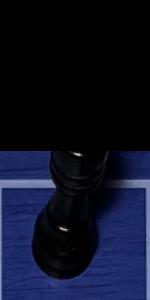
Label: Rook_Black